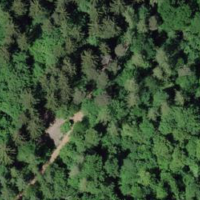
EUNIS habitat code: 44
Species observed at this site:
Lysimachia nemorum